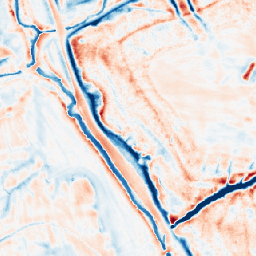
Category: edge_preserving
Decomposition family: bilateral
Decomposition parameters: d: 21
sigma_color: 50
sigma_space: 50
Upsampling method: nearest
Upsampling parameters: scale: 4
Upsampling scale: 4